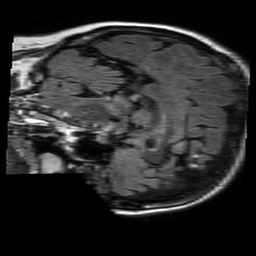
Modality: FLAIR
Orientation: sagittal
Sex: female
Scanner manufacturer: philips
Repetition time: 11 s
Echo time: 0.125 s